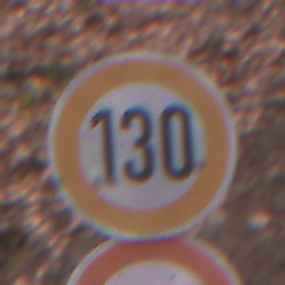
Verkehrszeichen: Geschwindigkeit130
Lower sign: Ueberholverbot
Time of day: Midday
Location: Outdoor (Nature)
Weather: Overcast
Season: Autumn
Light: Natural